Aerial crown-view tile of a tropical tree (Barro Colorado Island, Panama), acquired 20250915:
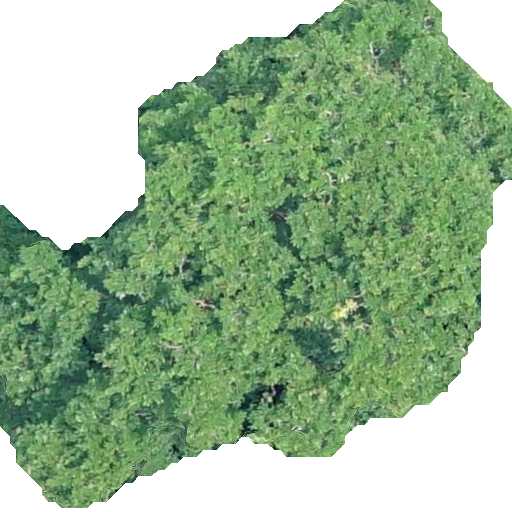
Species: Simarouba amara
GBIF accepted scientific name: Simarouba amara
Crown area: 261.832 m²